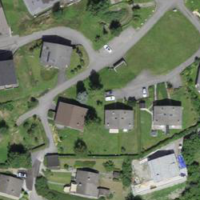
EUNIS habitat code: 55
Species observed at this site:
Euphorbia cyparissias